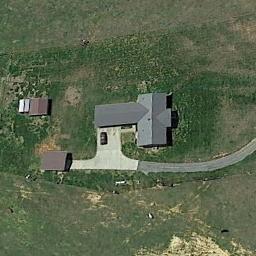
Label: sparse_residential